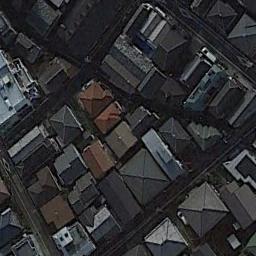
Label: dense_residential